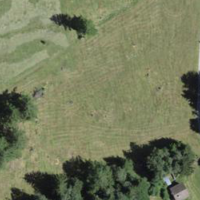
EUNIS habitat code: 23
Species observed at this site:
Phyteuma orbiculare